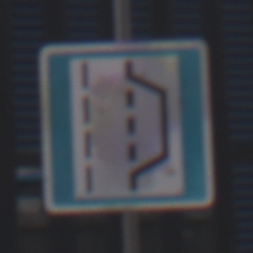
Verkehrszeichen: NothalteUndPannenbucht
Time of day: MorningAfternoon
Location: Outdoor (Urban)
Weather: Overcast
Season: NotSpecified
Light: Natural